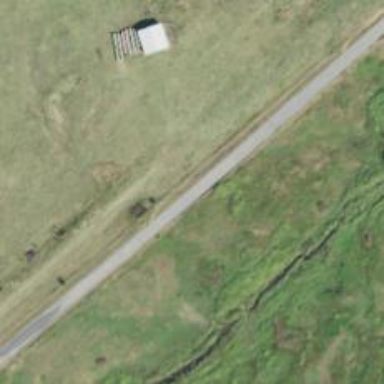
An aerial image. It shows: Secondary road.